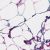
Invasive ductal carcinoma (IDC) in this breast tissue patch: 0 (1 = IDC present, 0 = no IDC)